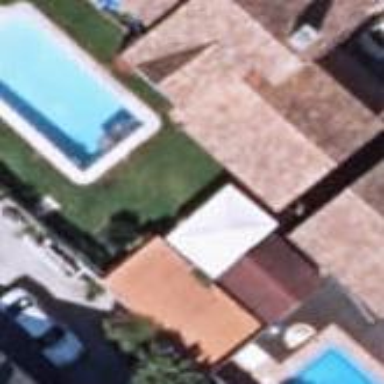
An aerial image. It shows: Swimming pool located in leisure land.